Interaction volume radius: 10 \u00c5
Interaction volume height: 10 \u00c5
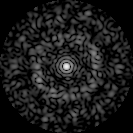
Disorder parameter: 0.8205